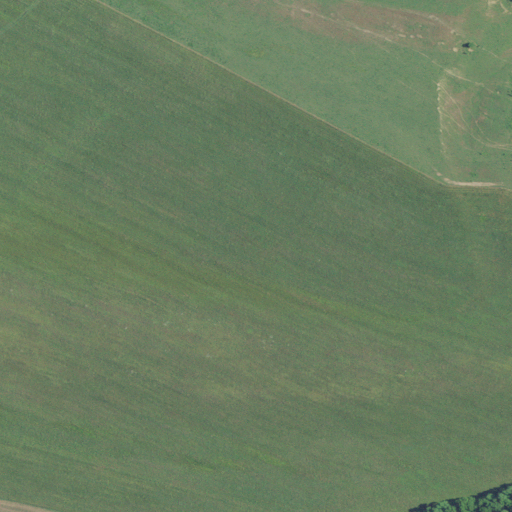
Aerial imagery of cape in Indiana named Bulls Point containing pasture and deciduous forest